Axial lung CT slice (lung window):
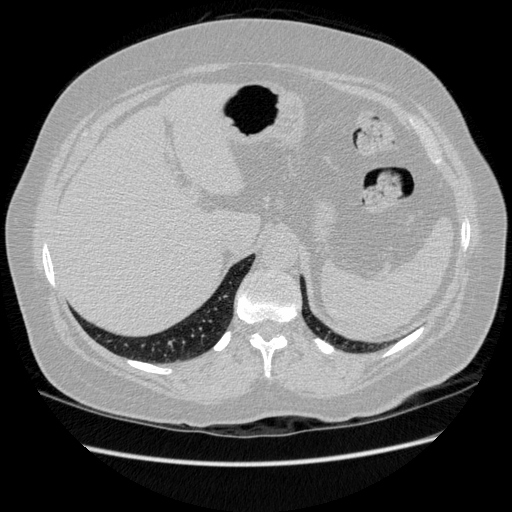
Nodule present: no